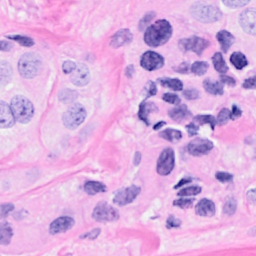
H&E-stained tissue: Breast